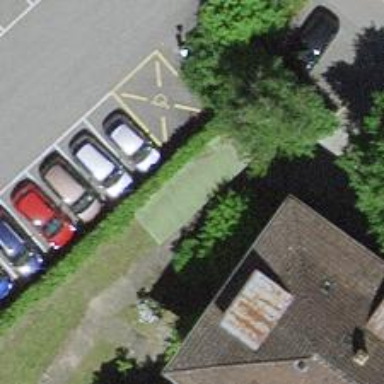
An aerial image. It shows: Bicycle parking area with floor facility.